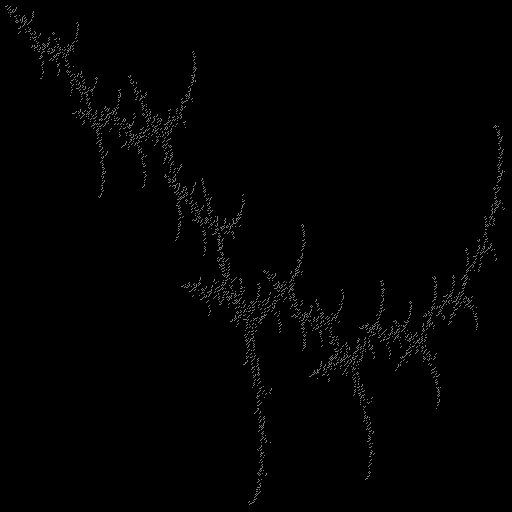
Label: branch